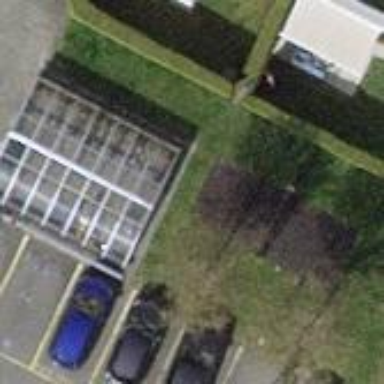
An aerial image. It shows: Bicycle parking facility.